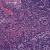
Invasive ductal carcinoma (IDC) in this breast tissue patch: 0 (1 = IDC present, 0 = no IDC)